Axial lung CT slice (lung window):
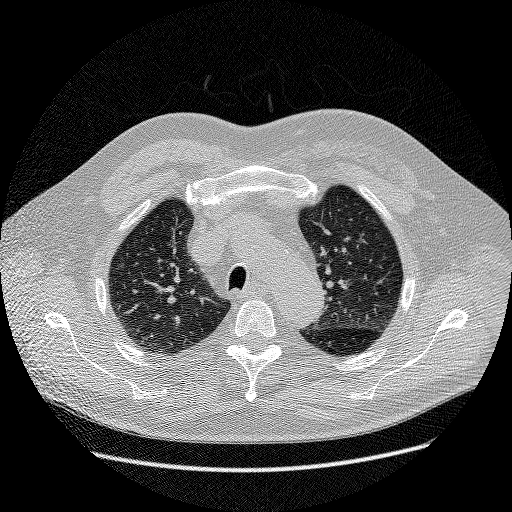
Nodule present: no